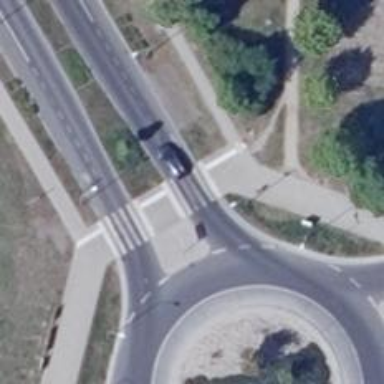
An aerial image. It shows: Uncontrolled zebra crossing on the road.